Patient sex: M
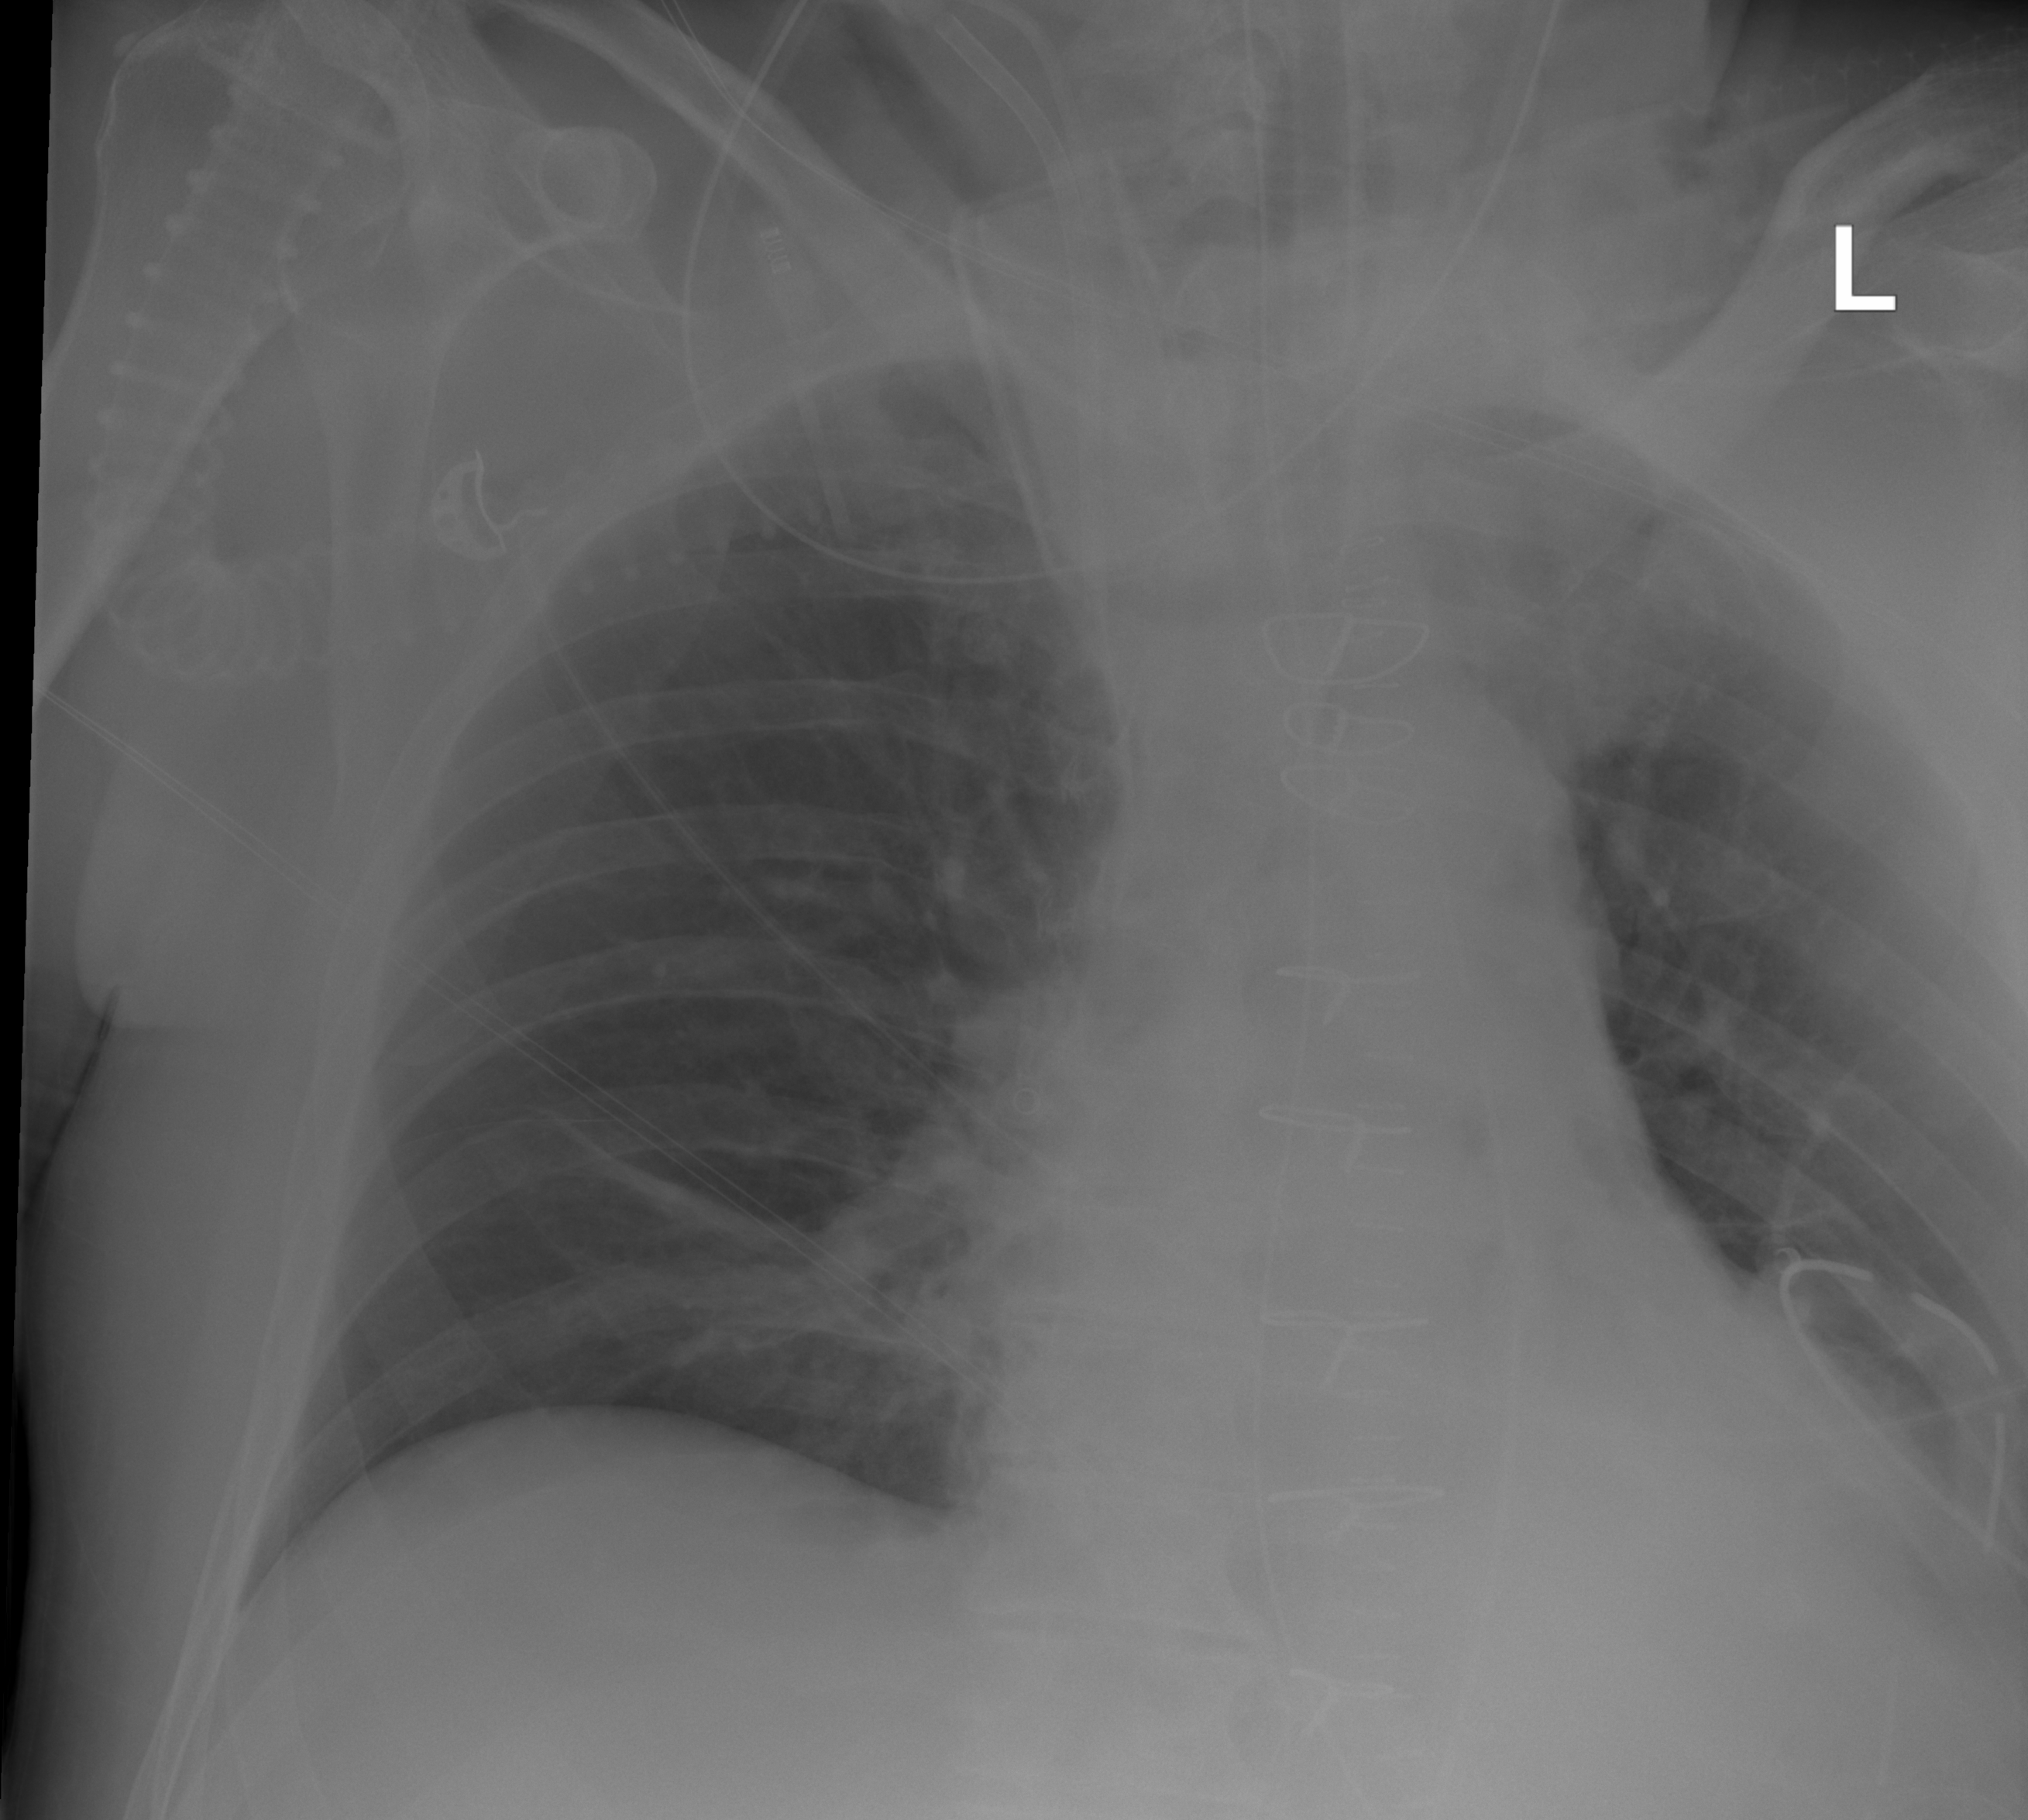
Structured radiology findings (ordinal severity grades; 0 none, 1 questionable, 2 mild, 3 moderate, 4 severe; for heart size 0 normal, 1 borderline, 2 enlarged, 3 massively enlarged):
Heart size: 0
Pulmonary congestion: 0
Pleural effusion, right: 0
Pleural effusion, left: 0
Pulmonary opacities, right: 0
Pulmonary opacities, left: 0
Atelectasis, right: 1
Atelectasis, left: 0